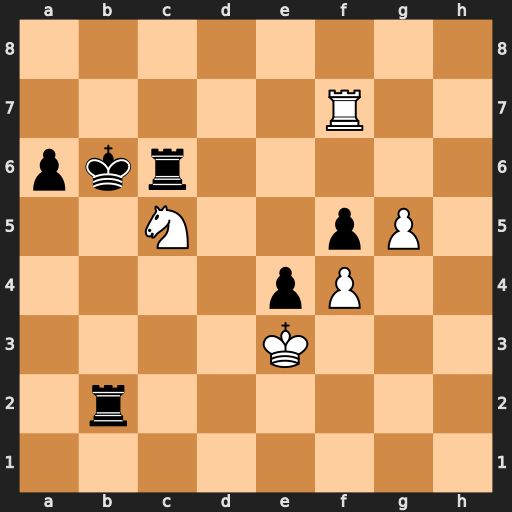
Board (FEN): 8/5R2/pkr5/2N2pP1/4pP2/4K3/1r6/8
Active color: w
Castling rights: -
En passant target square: -
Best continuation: Na4+ Kb5 Nxb2